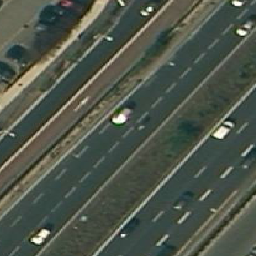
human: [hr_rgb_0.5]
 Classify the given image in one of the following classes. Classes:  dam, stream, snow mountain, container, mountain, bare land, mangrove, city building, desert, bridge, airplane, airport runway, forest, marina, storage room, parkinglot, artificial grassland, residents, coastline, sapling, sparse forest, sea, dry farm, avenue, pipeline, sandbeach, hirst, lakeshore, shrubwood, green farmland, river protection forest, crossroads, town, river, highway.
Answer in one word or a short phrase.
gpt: highway